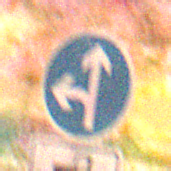
Verkehrszeichen: VorgeschriebeneFahrtrichtungGeradeausOderLinks
Zusatzzeichen unten: MehrspurigeFahrzeugeFrei8
Umgebung: Outdoor, Nature
Tageszeit: Night
Wetter: Clear
Licht: Natural
Jahreszeit: NotSpecified
Kontrast: LowContrast